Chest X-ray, AP view. Patient: 24 years old, sex M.
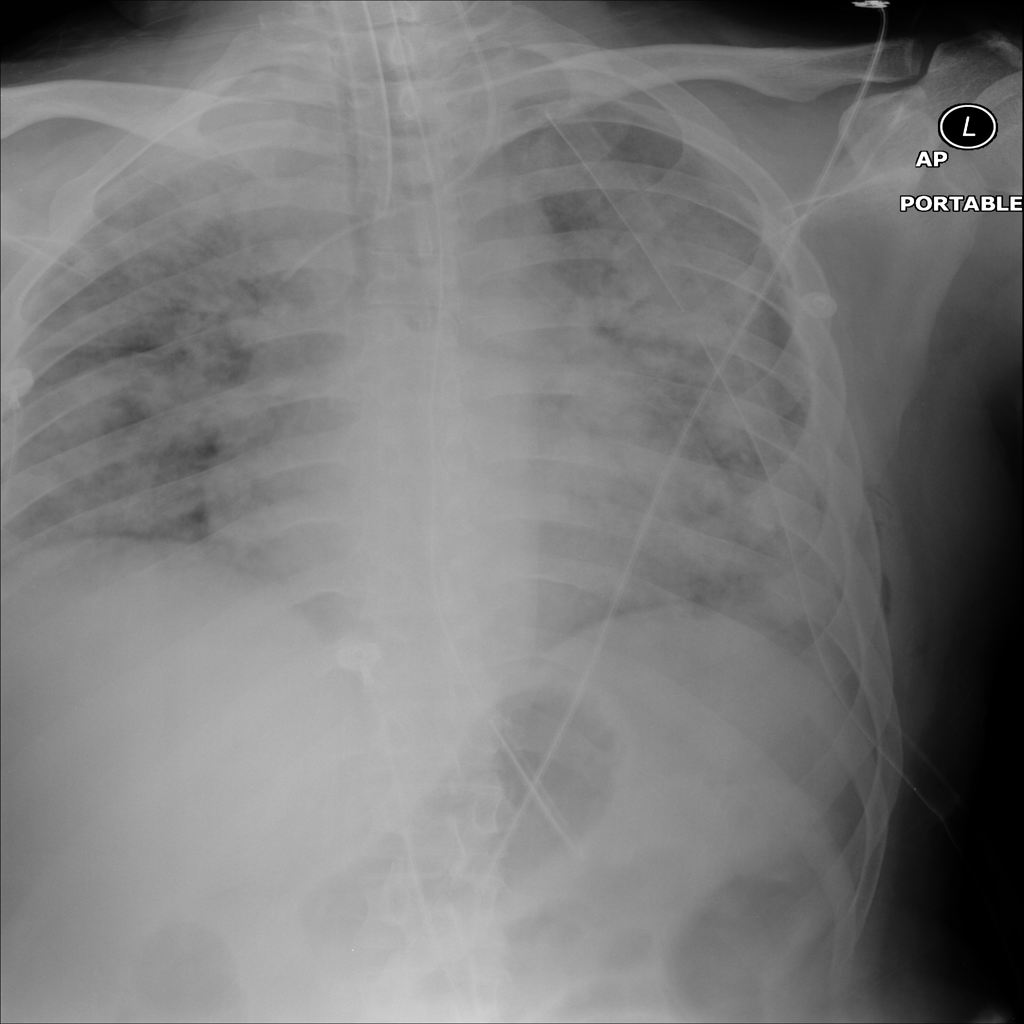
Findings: Edema, Emphysema, Infiltration, Pneumonia